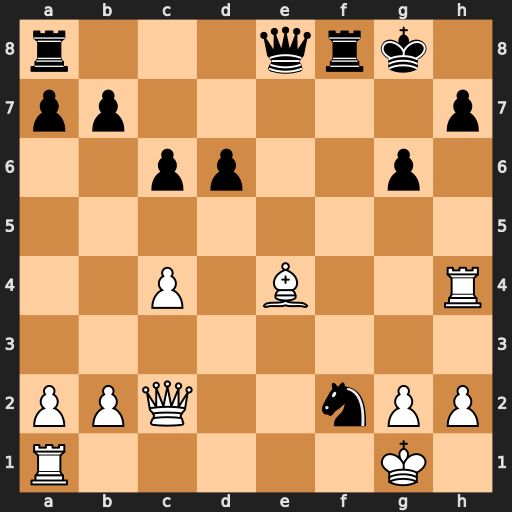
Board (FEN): r3qrk1/pp5p/2pp2p1/8/2P1B2R/8/PPQ2nPP/R5K1
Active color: w
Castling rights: -
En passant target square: -
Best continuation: Bf3 Nh3+ Rxh3